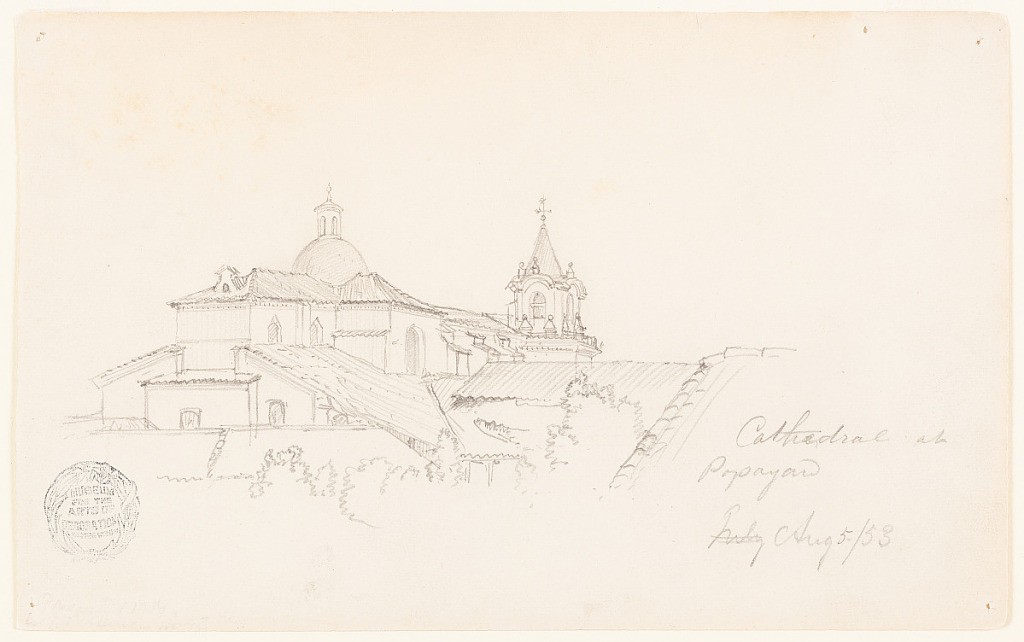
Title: Cathedral at Popayán, Colombia
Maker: Frederic Edwin Church, American, 1826–1900
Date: August 5, 1853
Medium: Graphite on white wove paper
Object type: Drawing
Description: Architecture sketch showing a view of a cathedral in Popayán, Colombia--possibly the Cathedral Basilica of Our Lady of the Assumption. The cathedral's lantern-topped dome and ornate tower are visible at center, above the apsidal end of the cathedral, which is shown from behind. The sprawling building is roofed in terra cotta tiles, which are also used atop other buildings in the foreground at right. At lower center, the tops of trees or bushes are included.